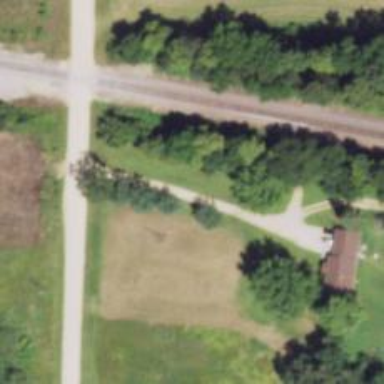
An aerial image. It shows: Driveway leading to service road.